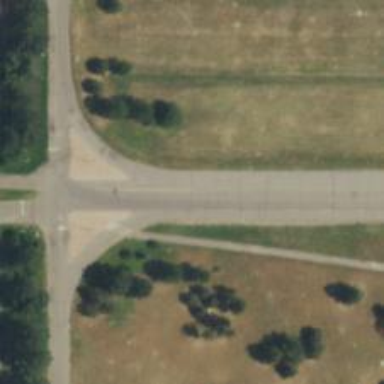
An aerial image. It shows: Unclassified road with asphalt surface. The road has grade1 tracktype.